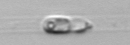
Label: Dactyliosolen_blavyanus